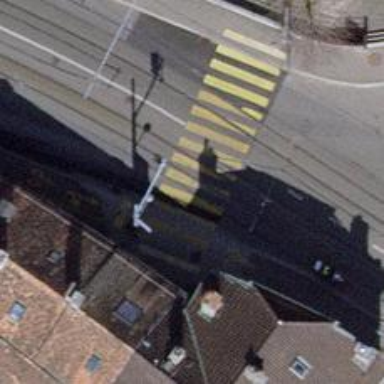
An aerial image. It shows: Crossing with traffic signals.